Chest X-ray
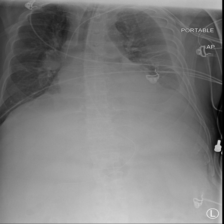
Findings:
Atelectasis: negative
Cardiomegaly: negative
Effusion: negative
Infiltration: positive
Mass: negative
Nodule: negative
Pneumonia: negative
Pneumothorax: negative
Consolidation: negative
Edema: negative
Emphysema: negative
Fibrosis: negative
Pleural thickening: positive
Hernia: negative